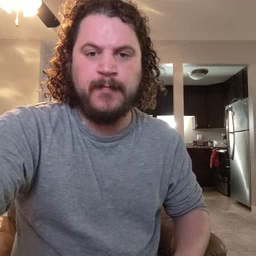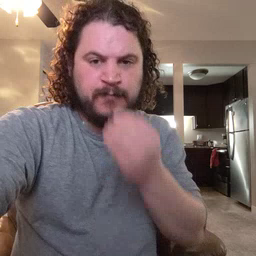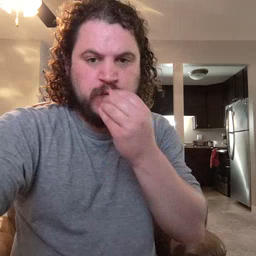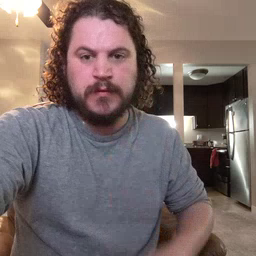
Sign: food